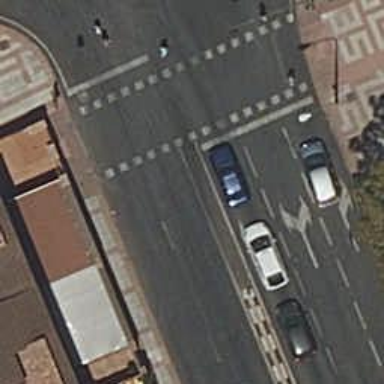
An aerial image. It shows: Road with traffic signals.